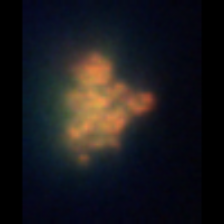
Taxon: Unknown_detritus
Group: Unknown